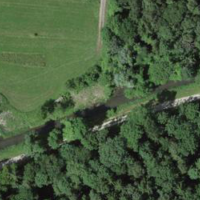
EUNIS habitat code: 41
Species observed at this site:
Anthocharis cardamines
Leucanthemum vulgare
Euonymus europaeus